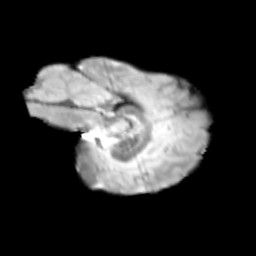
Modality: T2w
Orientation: sagittal
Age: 11
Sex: male
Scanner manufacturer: siemens
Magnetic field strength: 3 T
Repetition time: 3.8 s
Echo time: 0.07 s